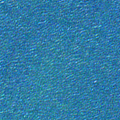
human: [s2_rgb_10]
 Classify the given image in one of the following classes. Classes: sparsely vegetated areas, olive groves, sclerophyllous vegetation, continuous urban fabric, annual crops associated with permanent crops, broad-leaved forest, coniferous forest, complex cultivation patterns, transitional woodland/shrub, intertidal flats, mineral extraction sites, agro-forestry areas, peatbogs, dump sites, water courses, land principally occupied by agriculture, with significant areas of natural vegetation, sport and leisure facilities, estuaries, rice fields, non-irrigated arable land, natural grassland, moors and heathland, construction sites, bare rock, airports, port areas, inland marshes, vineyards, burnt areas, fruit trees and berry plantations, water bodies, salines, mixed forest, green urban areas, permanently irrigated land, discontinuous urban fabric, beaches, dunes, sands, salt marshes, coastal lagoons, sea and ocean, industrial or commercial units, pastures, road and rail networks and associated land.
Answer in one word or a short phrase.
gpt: sea and ocean